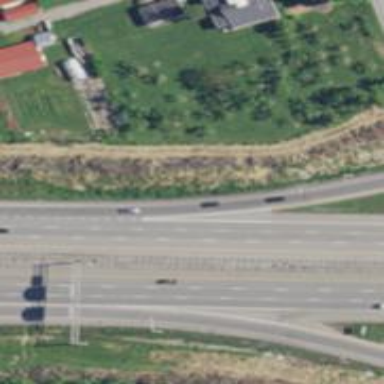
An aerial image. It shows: Asphalt motorway link.